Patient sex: M
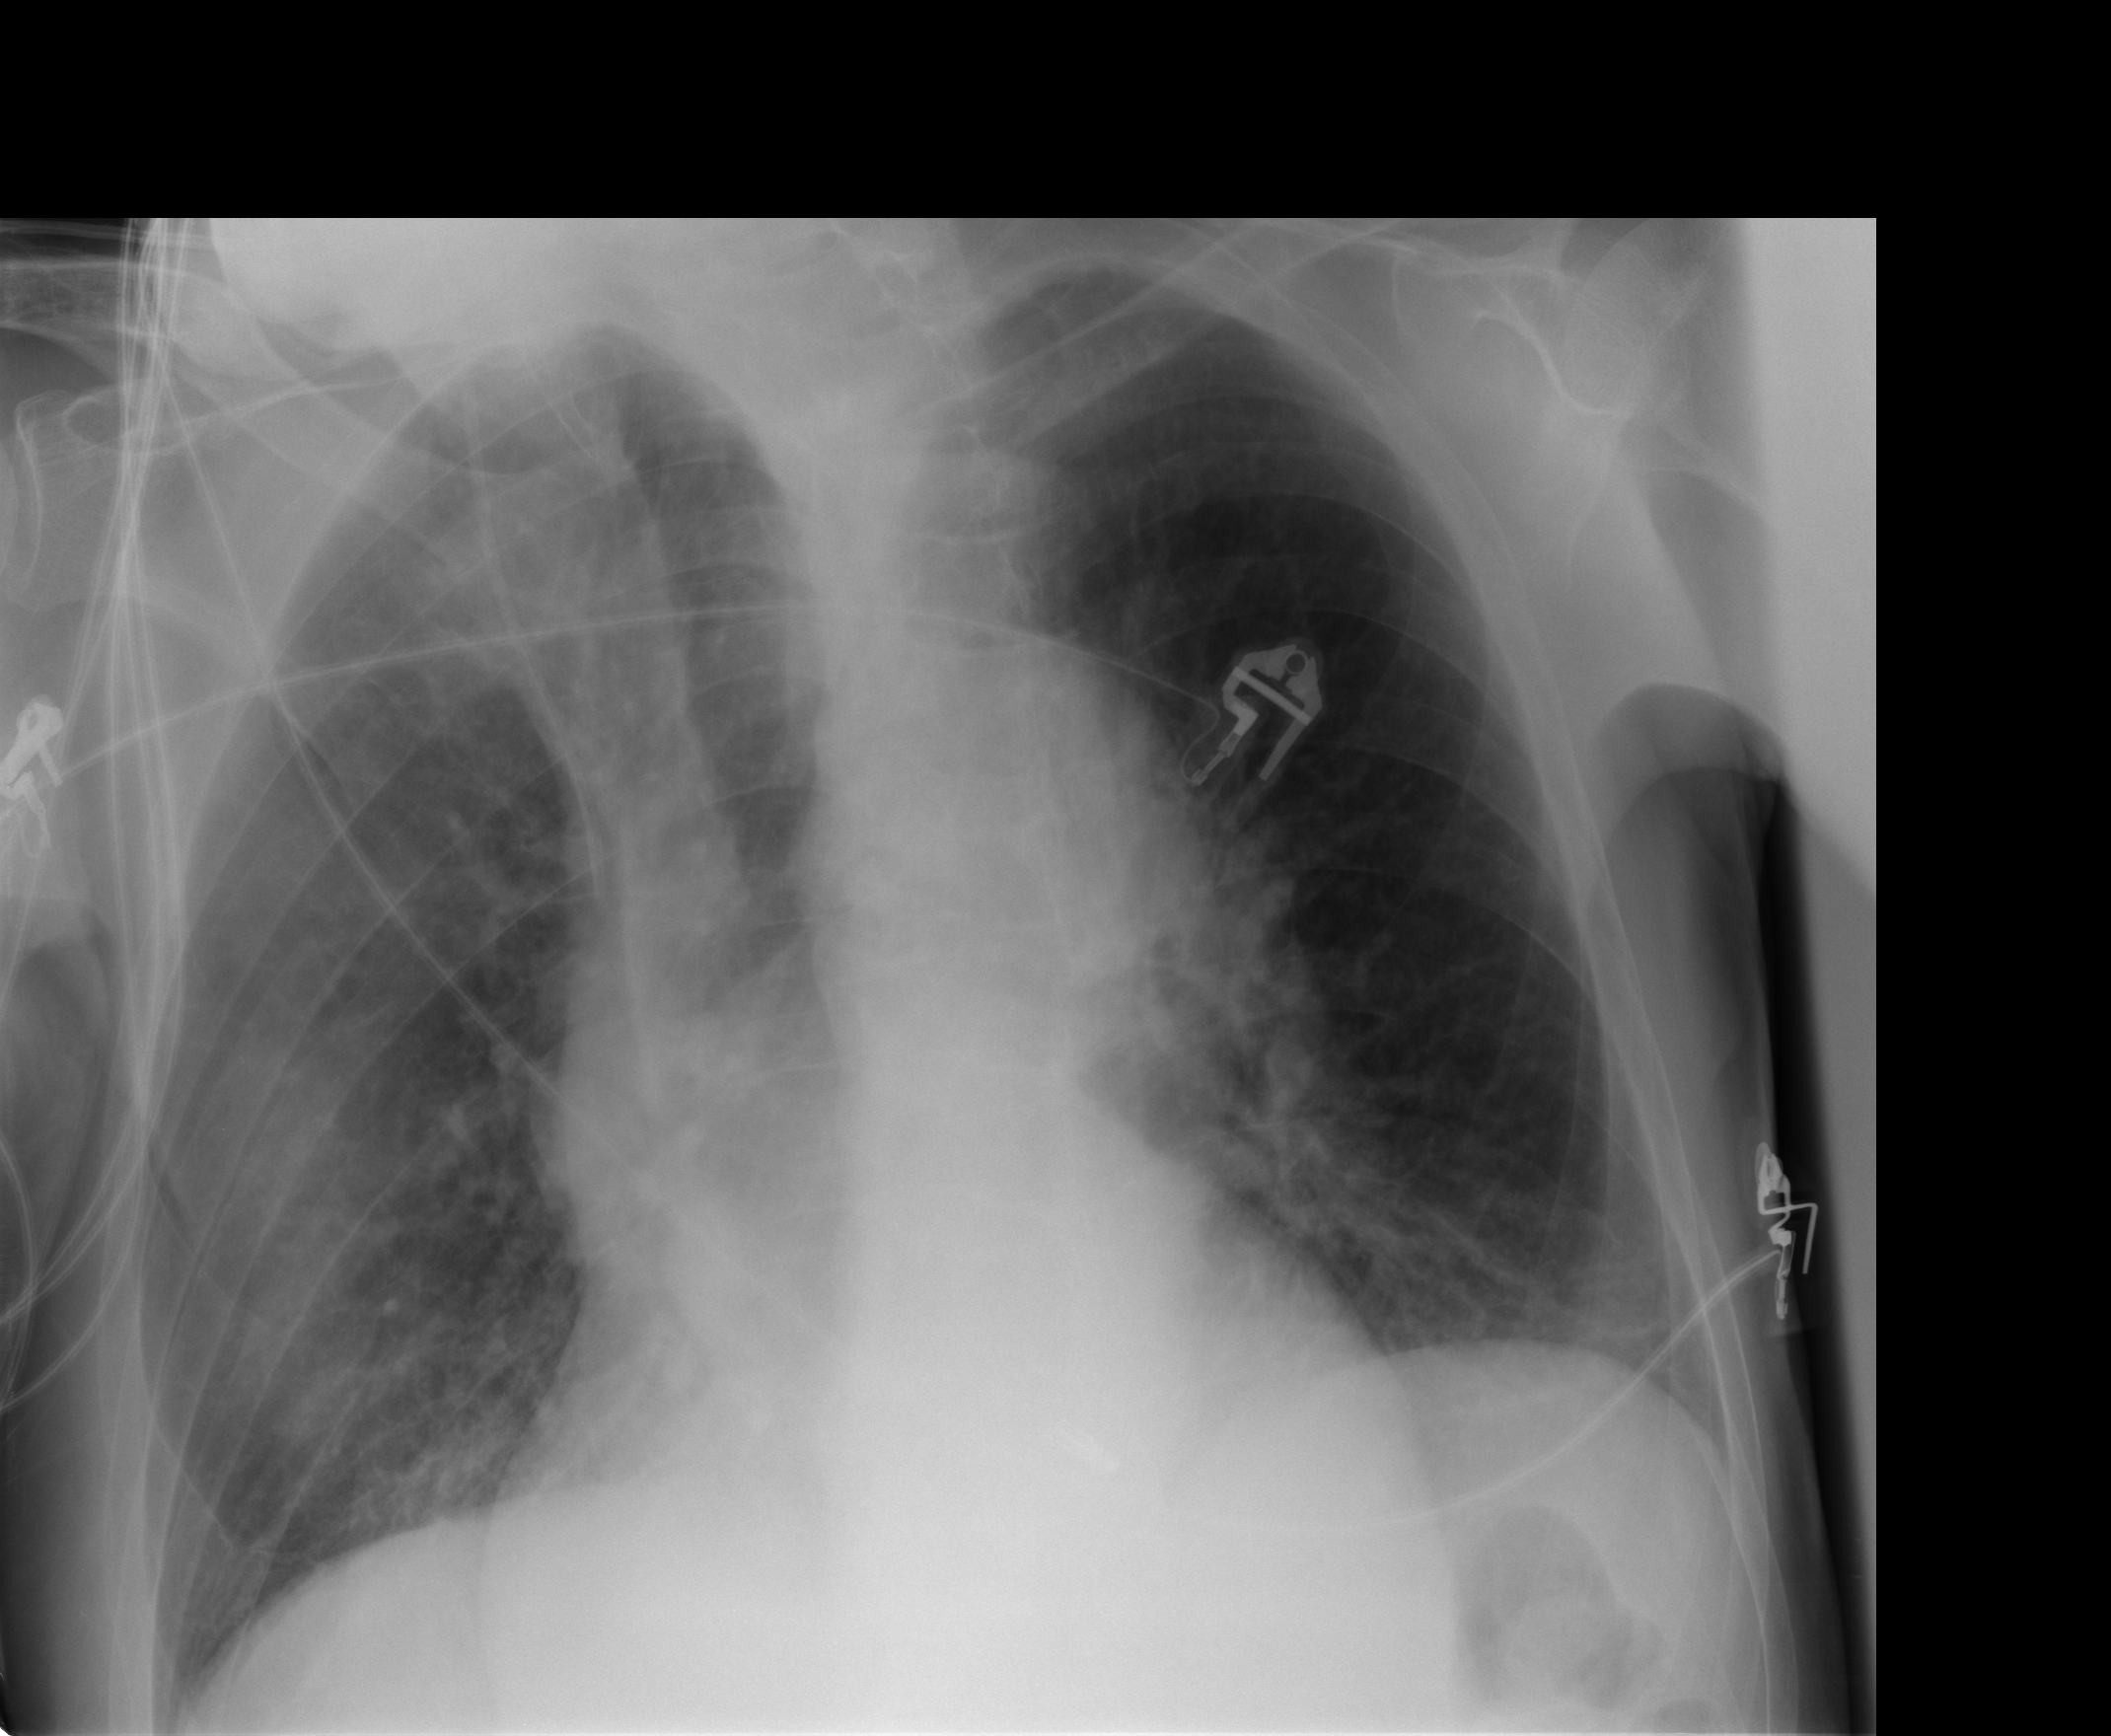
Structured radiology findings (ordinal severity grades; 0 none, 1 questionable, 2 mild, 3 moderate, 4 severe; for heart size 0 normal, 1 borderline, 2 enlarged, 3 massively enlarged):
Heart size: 2
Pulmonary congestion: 1
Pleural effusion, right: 0
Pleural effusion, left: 0
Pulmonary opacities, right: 0
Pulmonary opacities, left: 0
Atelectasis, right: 0
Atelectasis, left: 0